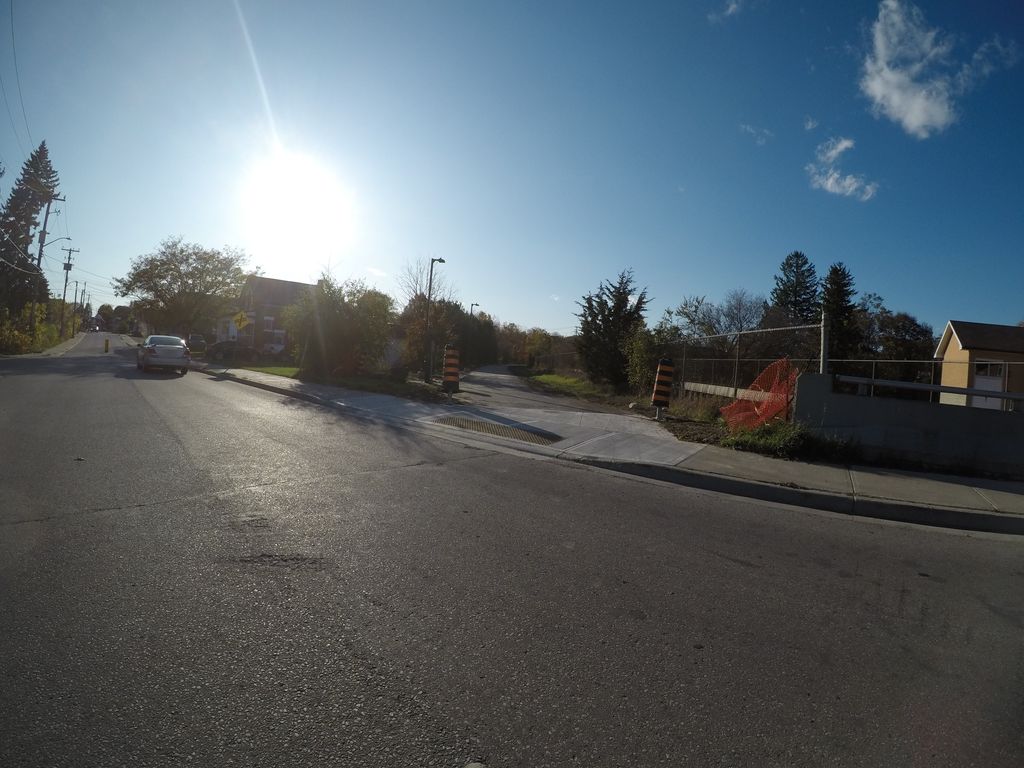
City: kitchener-waterloo